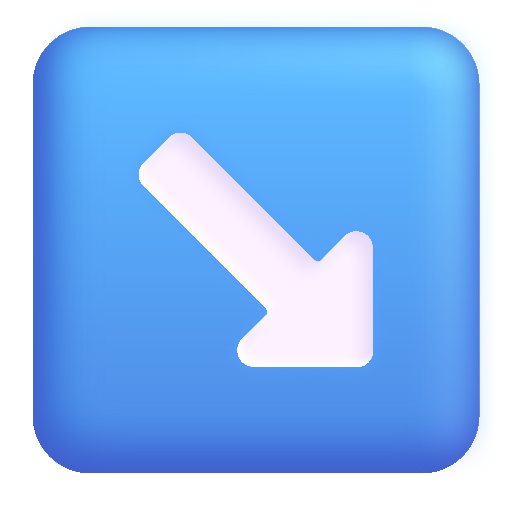
down right arrow color